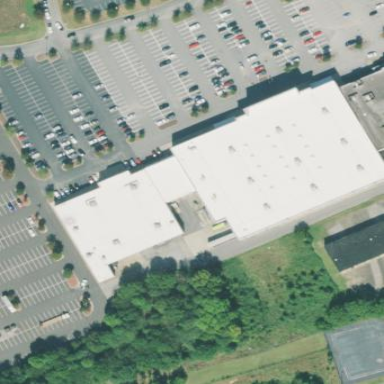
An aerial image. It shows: Retail building.